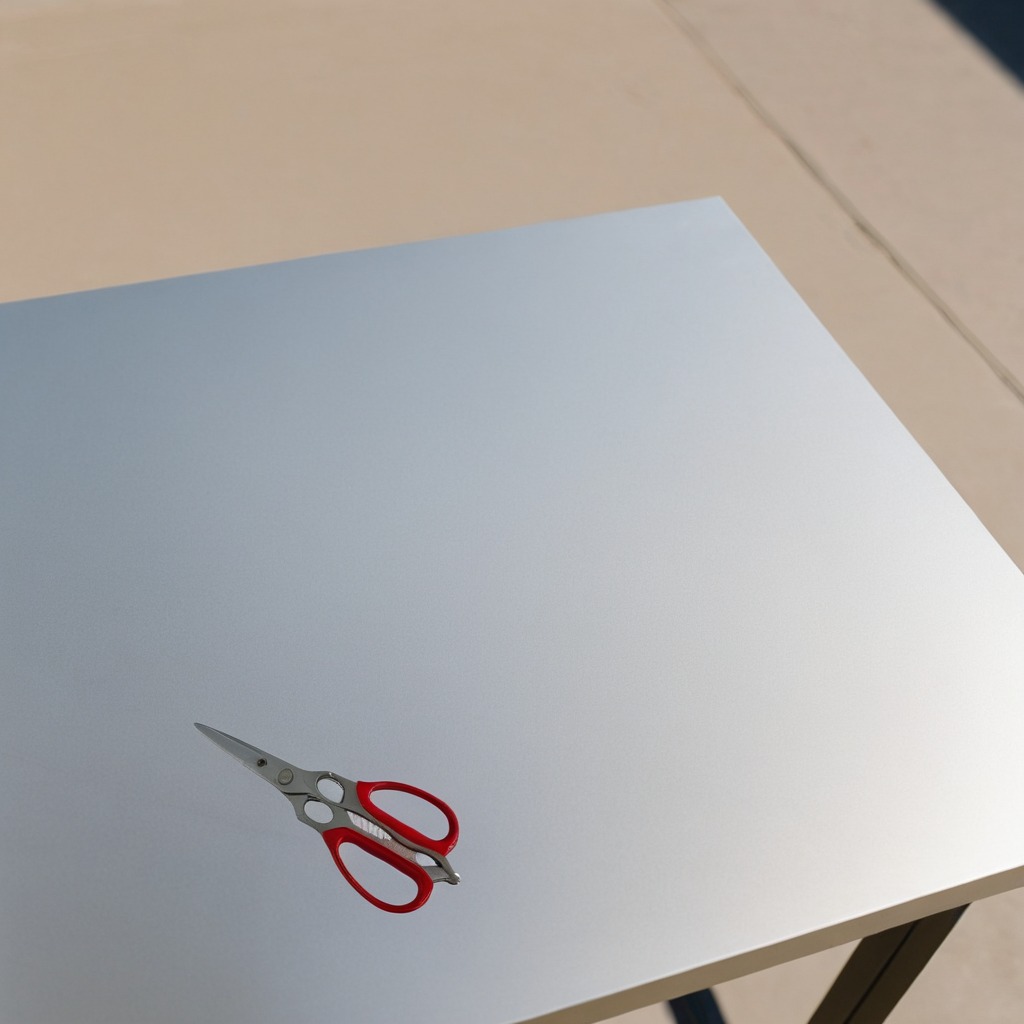
A scissor lies on the table.